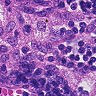
Metastatic tissue present: no